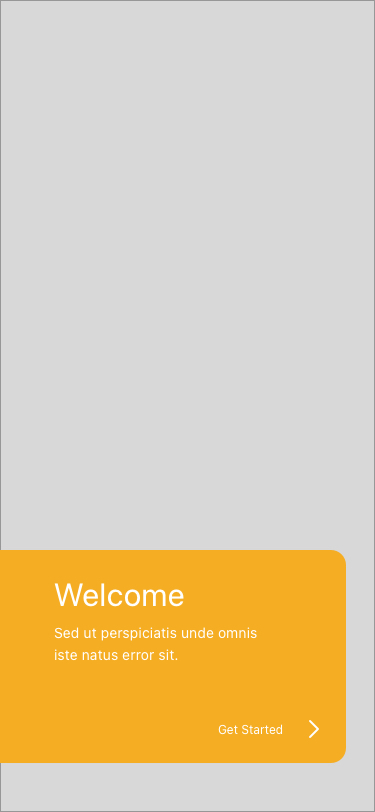
Text in this UI design:
Get Started
Sed ut perspiciatis unde omnis iste natus error sit.
Welcome